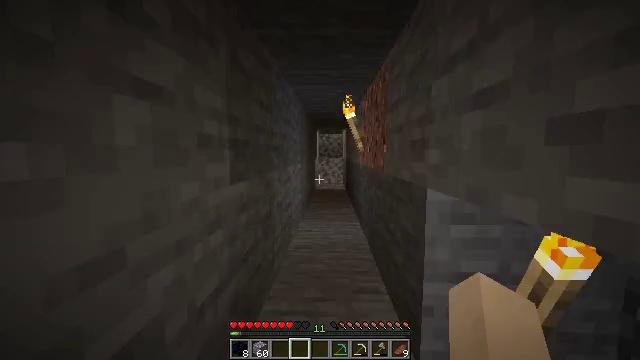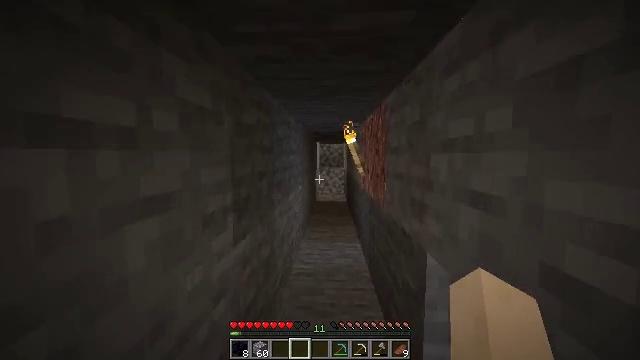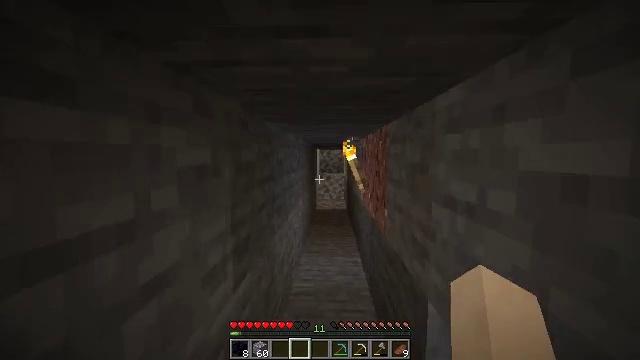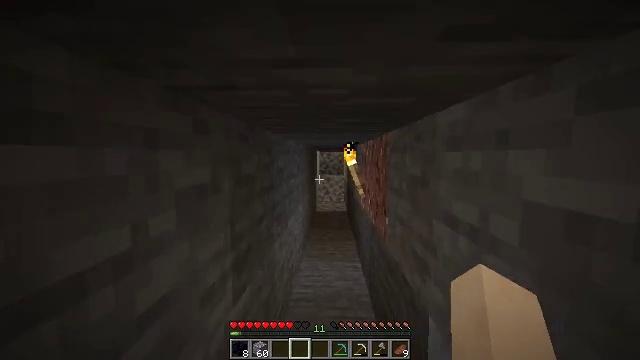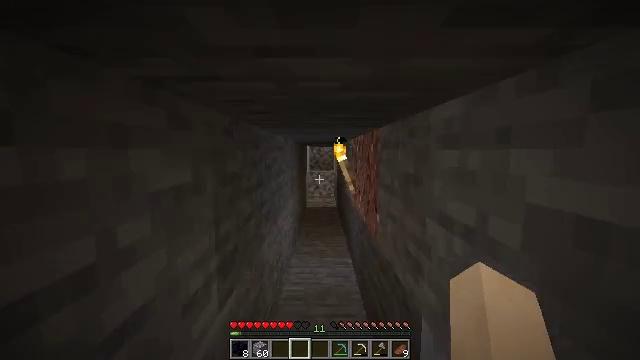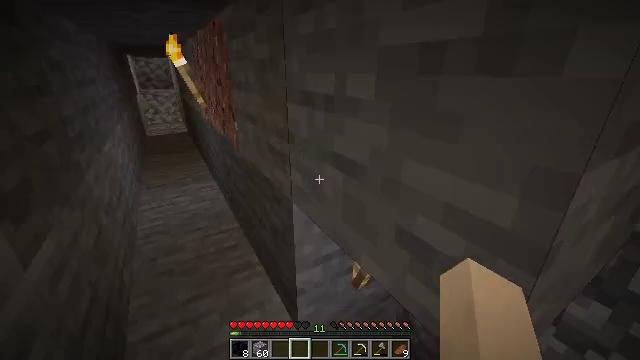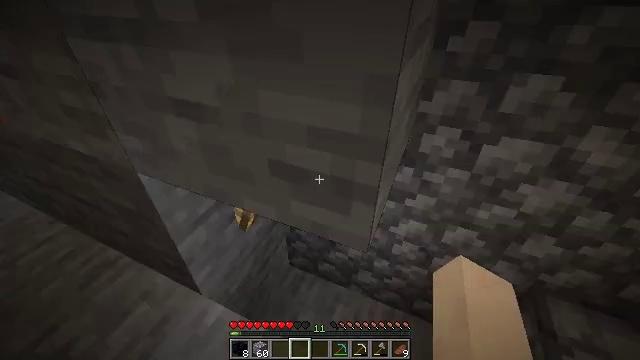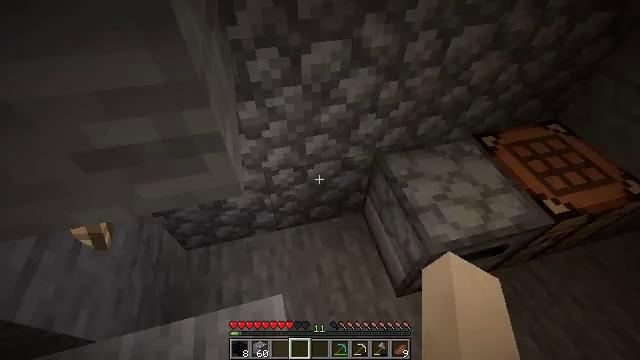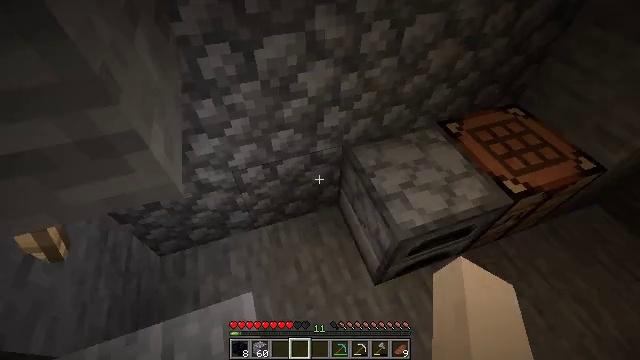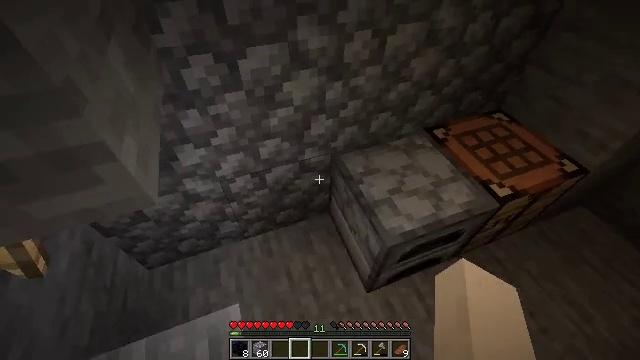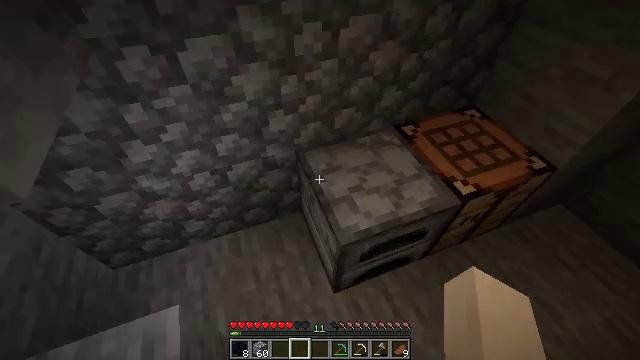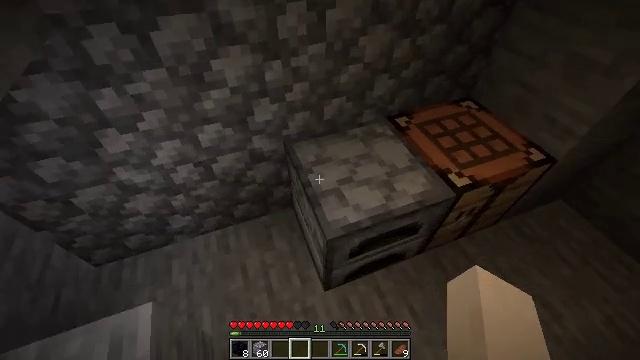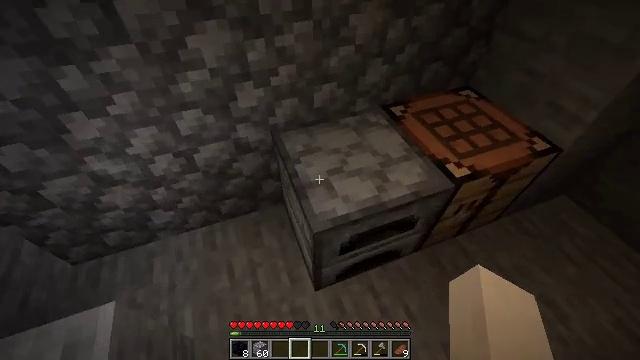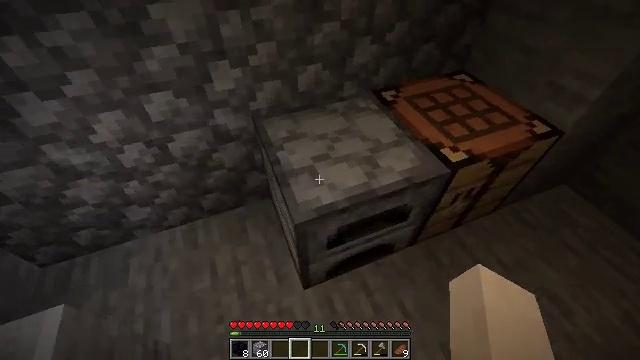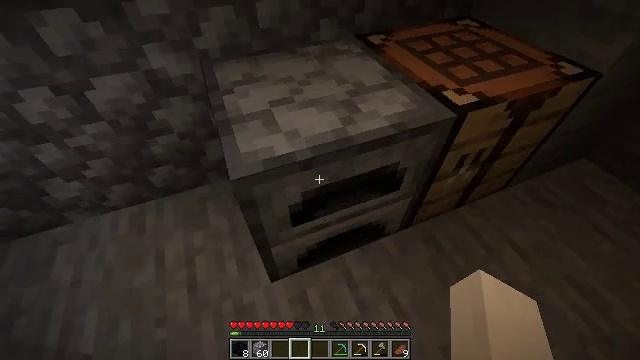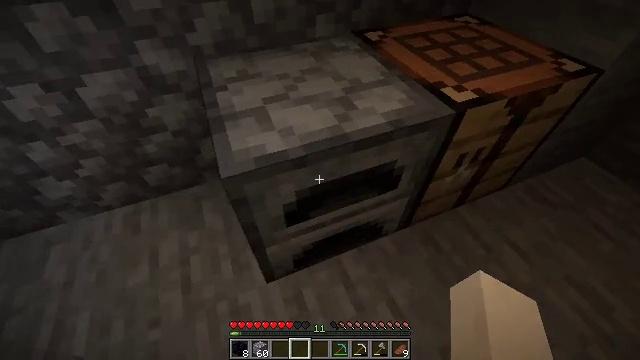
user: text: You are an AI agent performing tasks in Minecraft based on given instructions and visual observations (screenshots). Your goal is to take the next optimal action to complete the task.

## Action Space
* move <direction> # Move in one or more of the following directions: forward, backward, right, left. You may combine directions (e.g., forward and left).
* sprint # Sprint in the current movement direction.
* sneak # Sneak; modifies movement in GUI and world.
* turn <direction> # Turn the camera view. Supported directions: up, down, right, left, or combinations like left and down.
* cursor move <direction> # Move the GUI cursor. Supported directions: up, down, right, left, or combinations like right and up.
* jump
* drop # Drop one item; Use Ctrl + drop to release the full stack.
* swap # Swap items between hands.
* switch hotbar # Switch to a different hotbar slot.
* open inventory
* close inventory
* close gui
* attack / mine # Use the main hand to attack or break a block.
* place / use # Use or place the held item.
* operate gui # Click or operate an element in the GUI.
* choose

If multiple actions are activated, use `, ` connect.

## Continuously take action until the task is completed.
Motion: motion action
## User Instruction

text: Gather emerald ore with a pickaxe.
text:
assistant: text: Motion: move forward, jump
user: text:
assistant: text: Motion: move forward
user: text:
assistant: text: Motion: move forward
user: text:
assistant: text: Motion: turn right and down
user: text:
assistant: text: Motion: turn right and down
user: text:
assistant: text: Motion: turn right and down
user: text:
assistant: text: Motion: move right, turn right and down
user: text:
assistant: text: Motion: move right, turn right
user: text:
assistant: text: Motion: move right, turn right and up
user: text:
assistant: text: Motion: move right
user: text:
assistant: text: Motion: move forward and move right
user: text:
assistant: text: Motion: move forward and move right
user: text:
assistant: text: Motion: turn right
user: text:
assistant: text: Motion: no_op
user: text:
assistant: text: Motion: use / place
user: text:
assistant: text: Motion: use / place
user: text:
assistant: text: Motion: turn right, use / place
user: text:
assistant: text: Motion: turn left
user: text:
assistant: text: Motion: turn left and up
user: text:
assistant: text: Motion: open gui
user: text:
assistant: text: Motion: no_op
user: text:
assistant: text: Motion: sneak
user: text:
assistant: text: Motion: sneak
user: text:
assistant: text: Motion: sneak
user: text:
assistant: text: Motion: sneak
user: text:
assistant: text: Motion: sneak
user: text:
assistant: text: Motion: sneak
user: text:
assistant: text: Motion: sneak, cursor move left
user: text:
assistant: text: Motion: sneak
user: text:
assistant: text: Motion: sneak